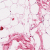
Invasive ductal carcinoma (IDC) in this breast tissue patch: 0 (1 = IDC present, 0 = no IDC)